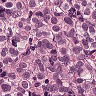
Metastatic tissue present: yes